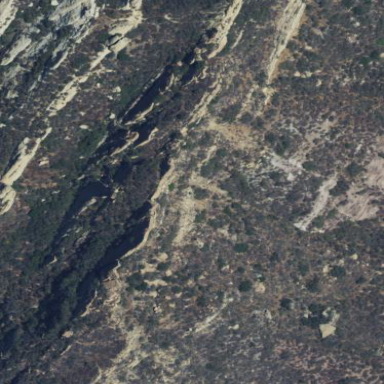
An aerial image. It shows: Landscape dominated by bare rock.